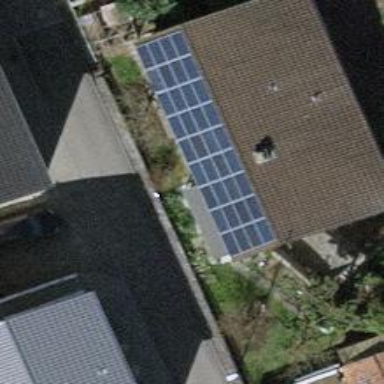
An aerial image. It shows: Solar power generator with photovoltaic panels.